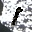
Label: 1